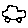
Label: car